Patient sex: M
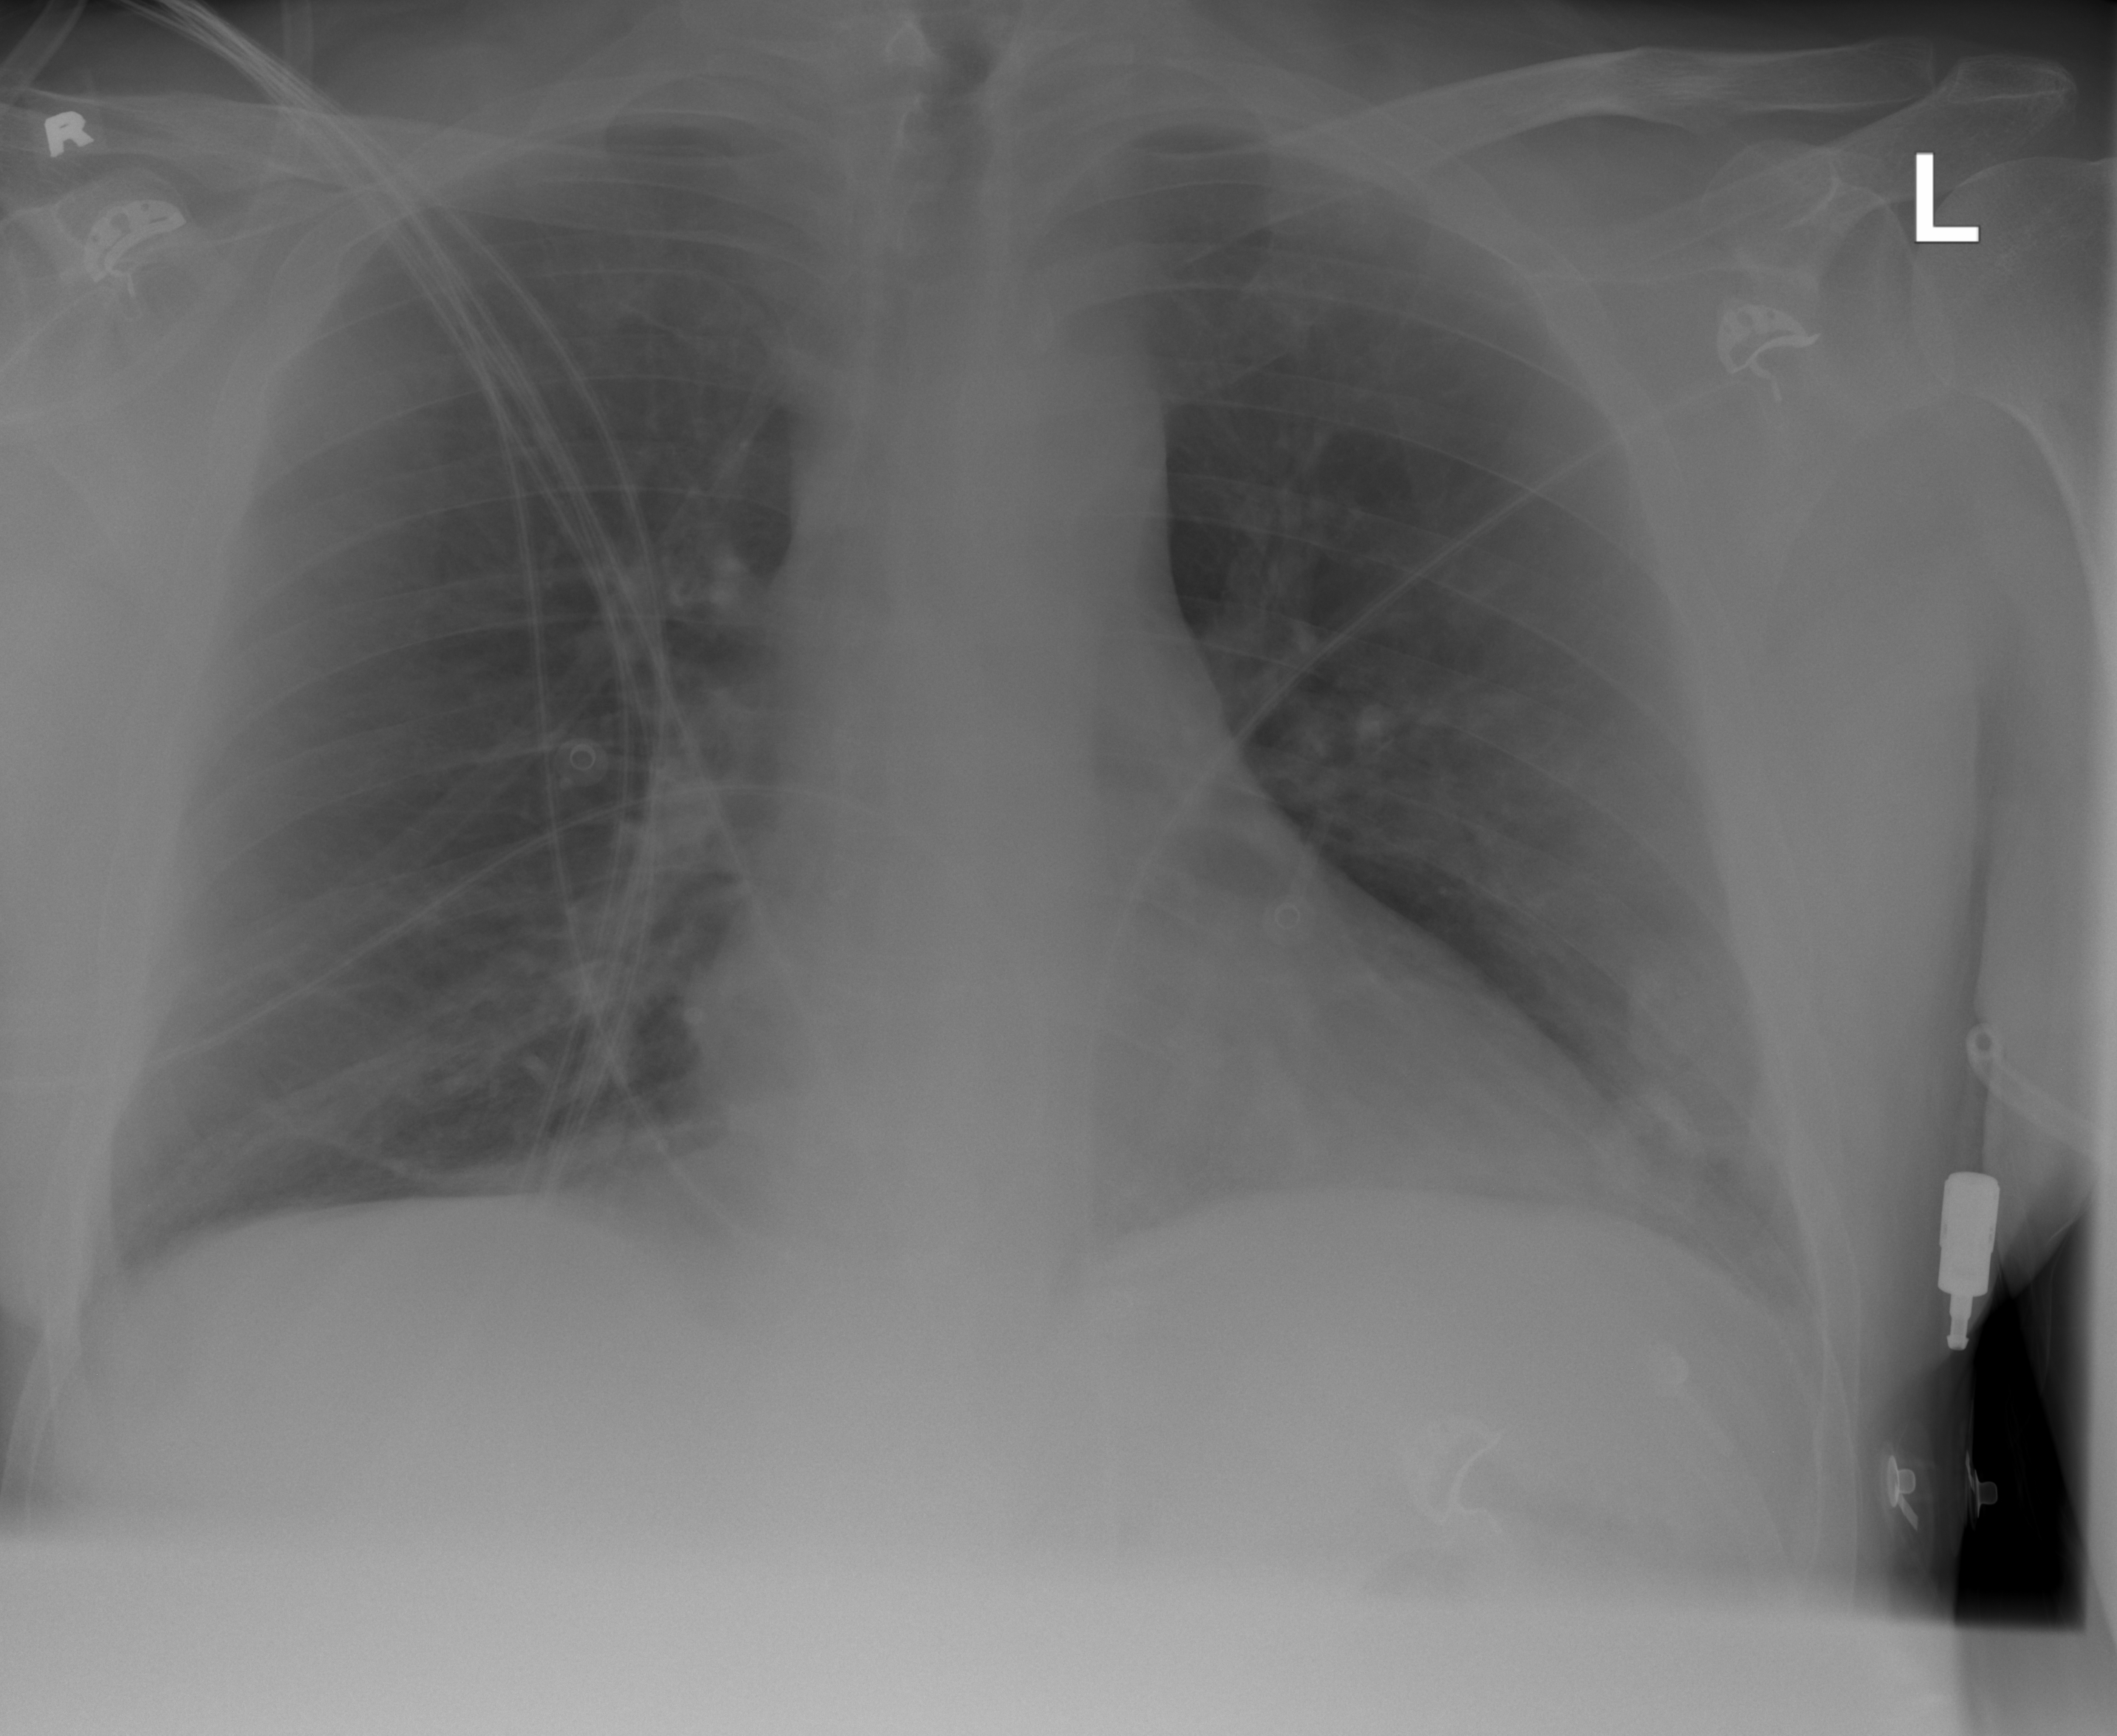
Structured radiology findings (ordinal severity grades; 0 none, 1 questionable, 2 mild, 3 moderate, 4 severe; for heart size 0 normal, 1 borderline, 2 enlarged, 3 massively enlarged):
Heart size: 0
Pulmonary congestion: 2
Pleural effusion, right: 0
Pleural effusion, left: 0
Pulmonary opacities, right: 0
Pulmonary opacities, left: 0
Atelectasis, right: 2
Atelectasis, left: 2